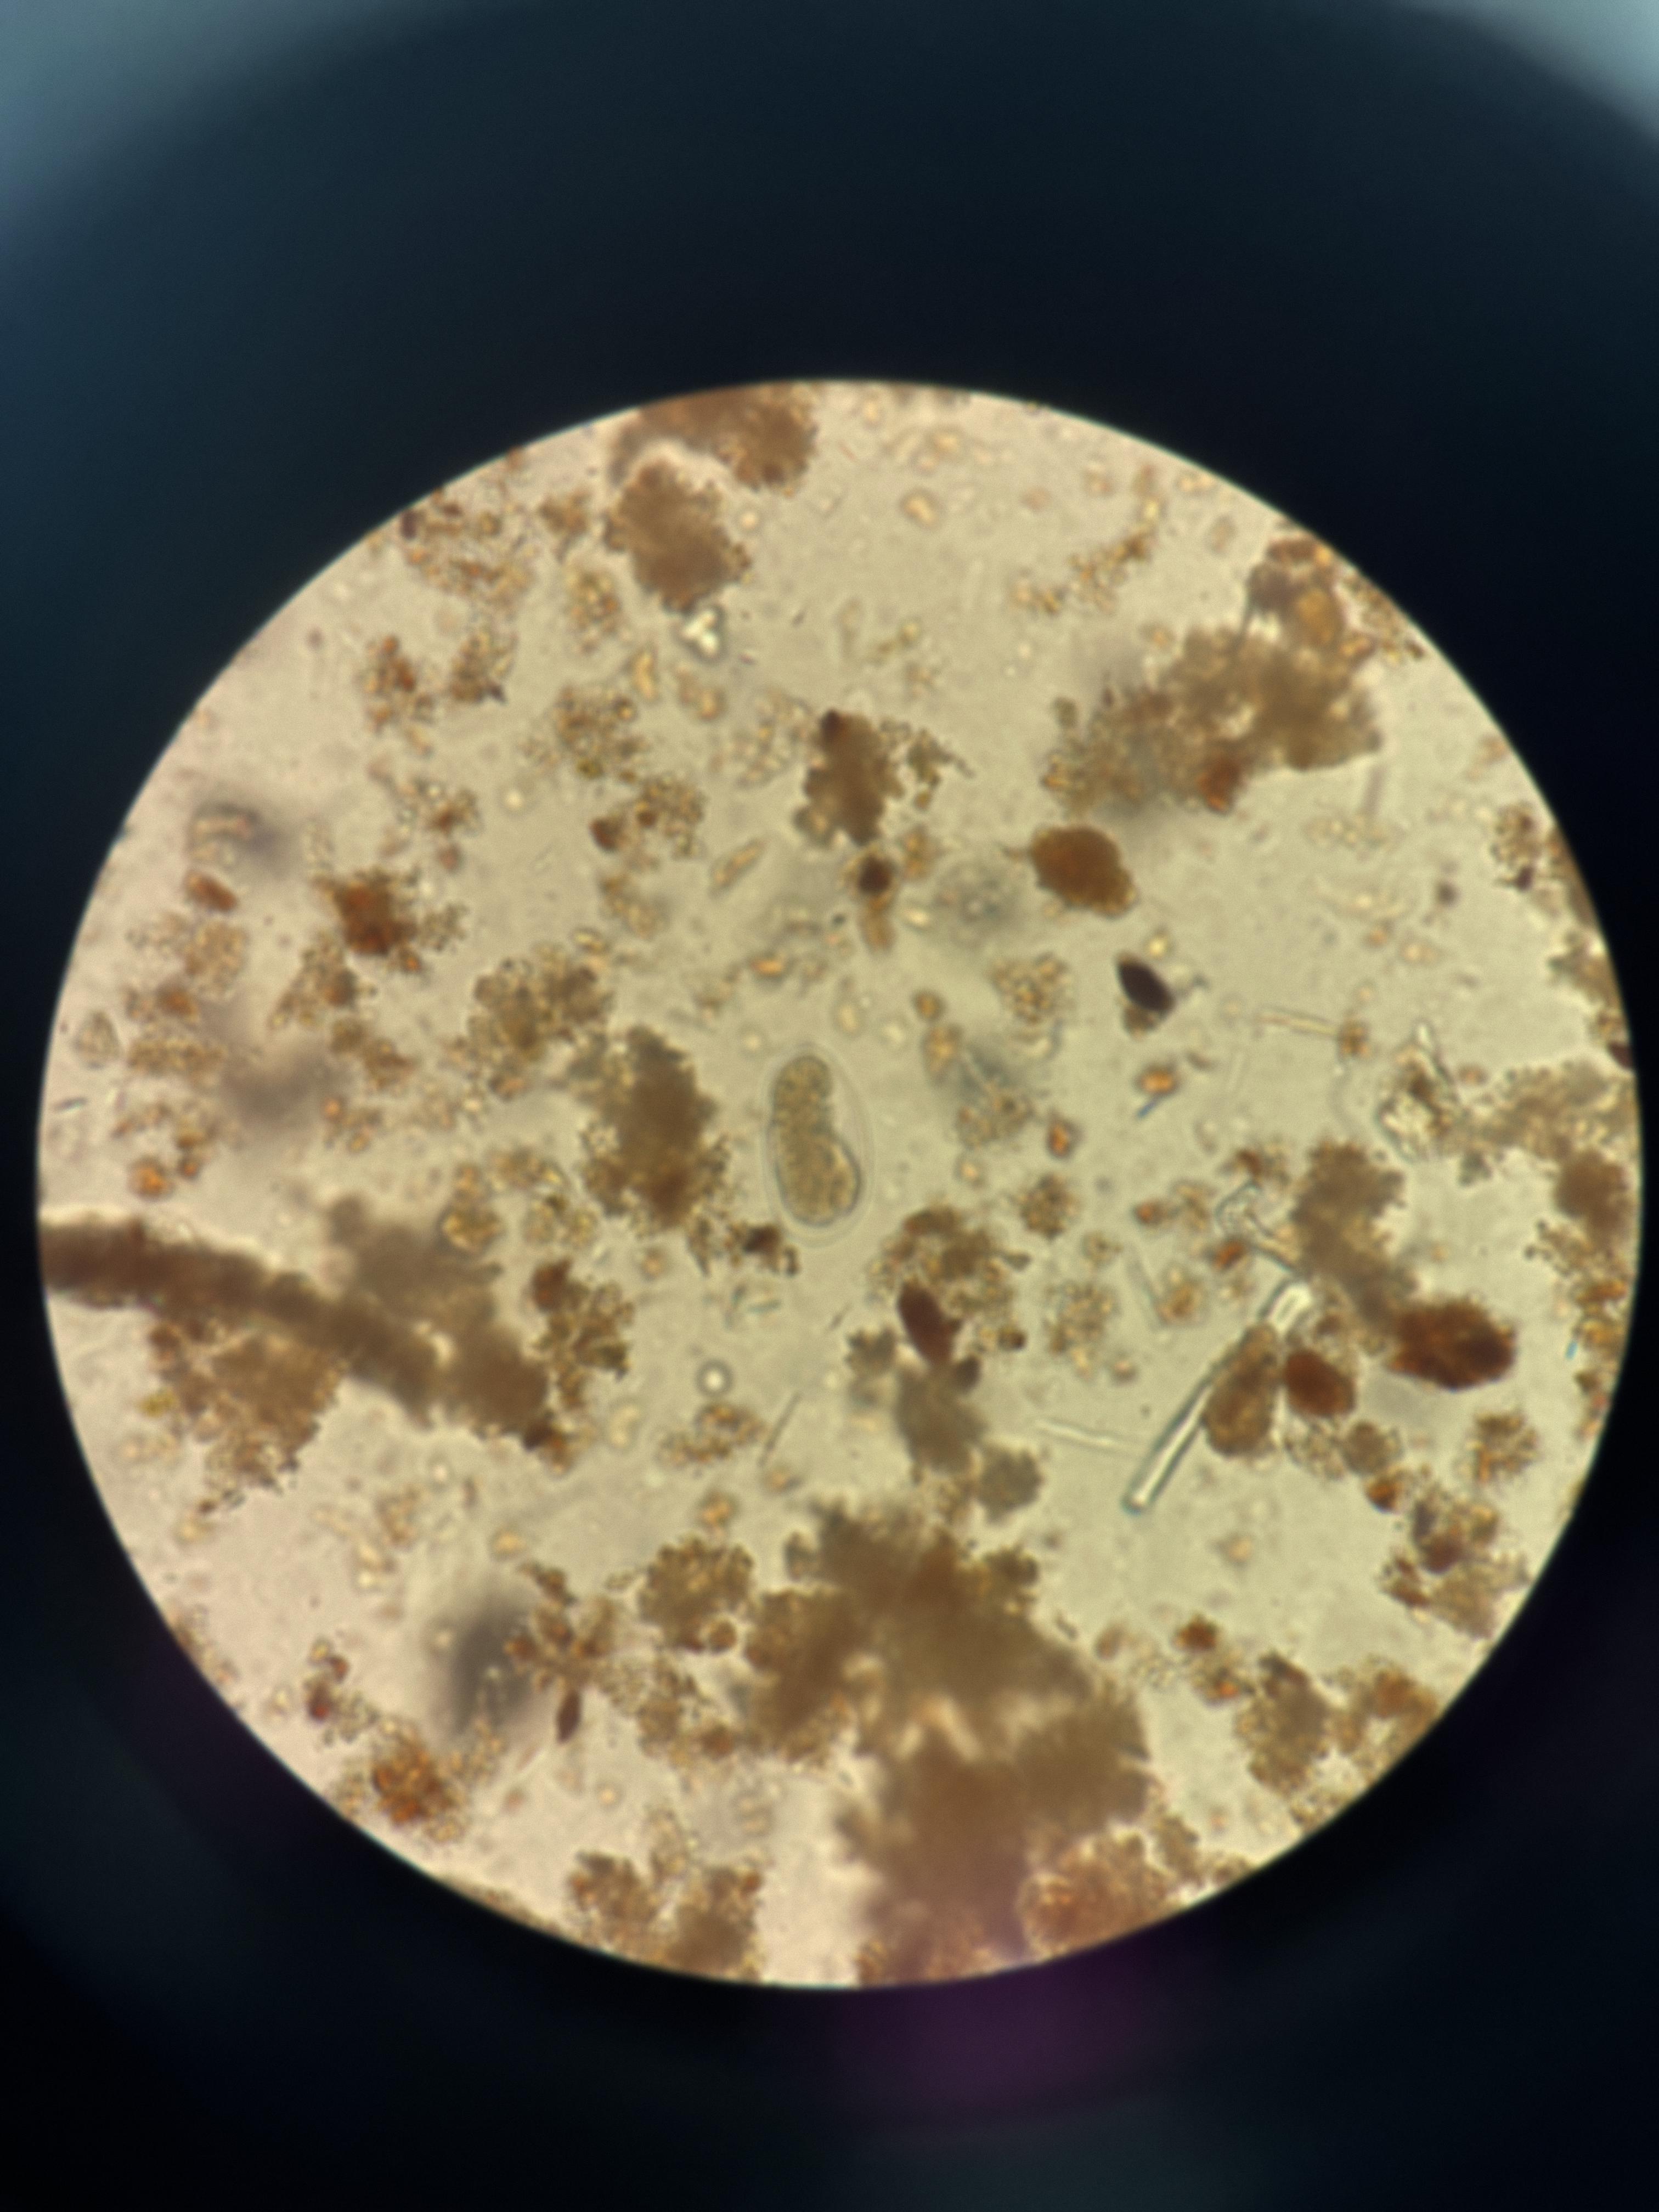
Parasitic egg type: Hookworm egg